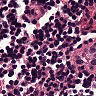
Metastatic tissue present: no